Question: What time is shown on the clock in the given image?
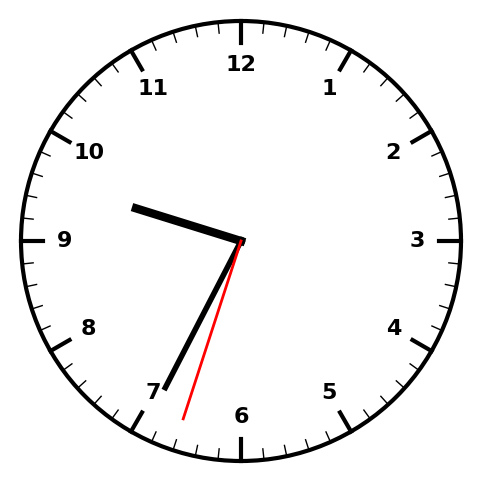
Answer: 09:34:33